Aerial crown-view tile of a tropical tree (Barro Colorado Island, Panama), acquired 20250715:
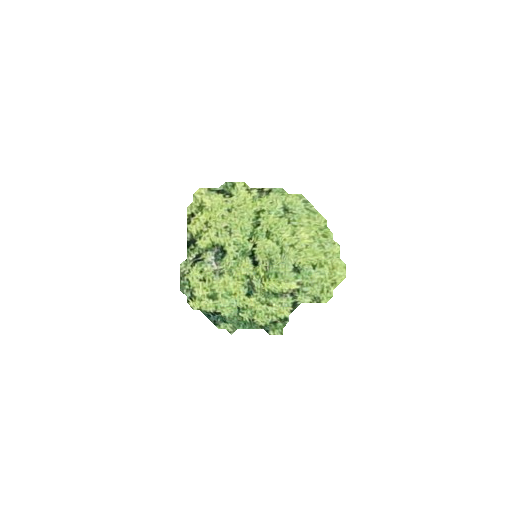
Species: Alseis blackiana
GBIF accepted scientific name: Alseis blackiana
Crown area: 27.535 m²